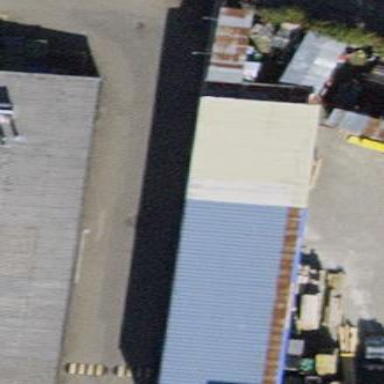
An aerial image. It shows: View of roof of building.